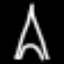
Label: The Eiffel Tower